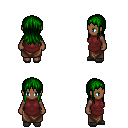
a pixel art fantasy rpg character, female body template, human, dark skin, maroon tunic, robe skirt, green unkempt hairstyle, gray slippers, four views (front, back, left, right), 2x2 character sprite sheet, small pixel art, hard edges, no anti-aliasing